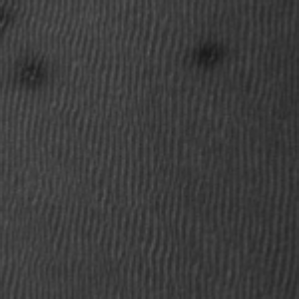
Label: frost